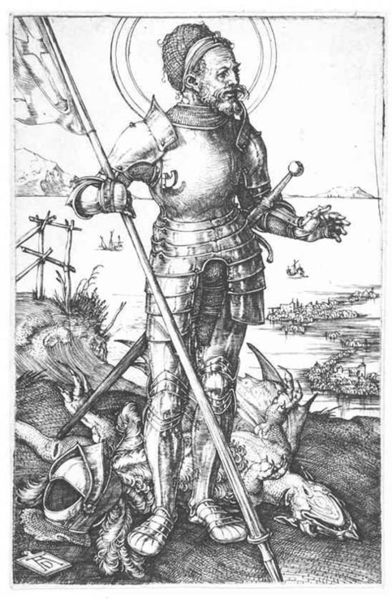
Titel: Der Heilige Georg zu Fuß
Künstler: Albrecht Dürer
Standort: Karlsruhe
Institution: Staatliche Kunsthalle Karlsruhe
Schlagwörter: feder, see, stadt, hintergrund, bart, schiffe, flagge, berge, hands, hat, men, soldier, sword, white, black, gray, hair, old, painting, print, druck, schwert, ritter, rüstung, feather, heiligenschein, fighting, man, boat, hills, lake, mountain, ocean, sea, water, horizon, island, sun, death, armor, armour, brave, feet, helmet, knight, metal, suit, drawing, paper, black and white, animals, dog, sketch, battle, beard, devil, saint, drachen, boats, dead, flag, outside, ink, engraving, medieval, albrecht dürer, animal, legs, war, warrior, strong, gloves, guard, medal, dragon, stick, durer, body, beast, kill, monster, mustache, dürer, pole, killing, knife, dragons, banner, halo, george, holy, spear, hunter, victory, wather, scales, lance, slaying, warrier, saint george, amor, lizard, crusade, st george, shild, conquistador, slay, amour, knioght, bravery, meteal, arthur, shining armour, gregor, deval, knief, dragib